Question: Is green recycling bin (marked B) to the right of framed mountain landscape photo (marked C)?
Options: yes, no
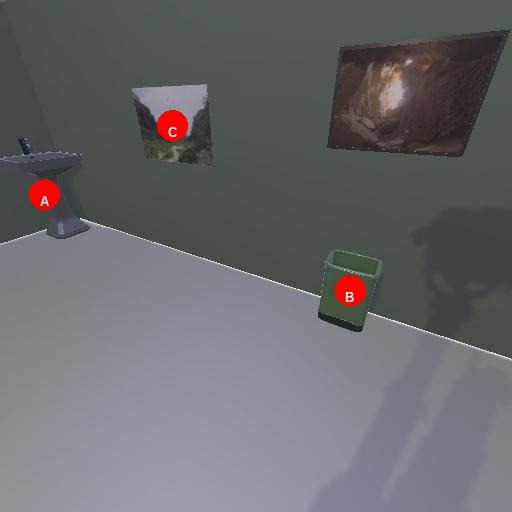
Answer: yes